Question: Does anybody have an idea how was a gridview with items of uneven height implemented?

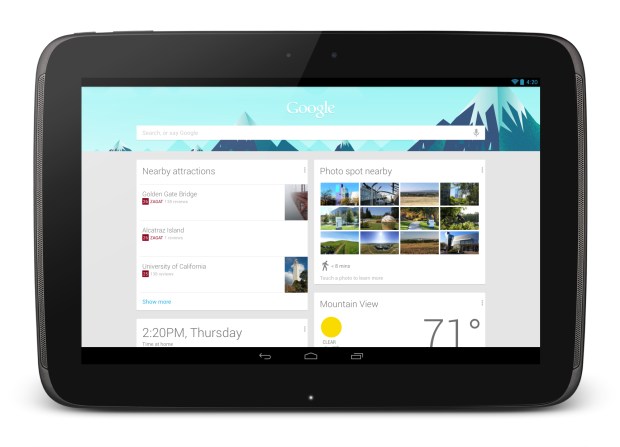
Answer: It could be a 'StaggeredGridView'.
See the answer to <URL>.
You can find an implementation at <URL>